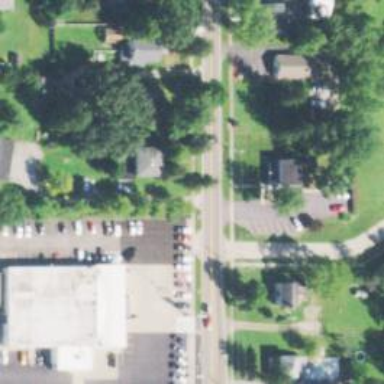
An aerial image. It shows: Shop that sells cars.